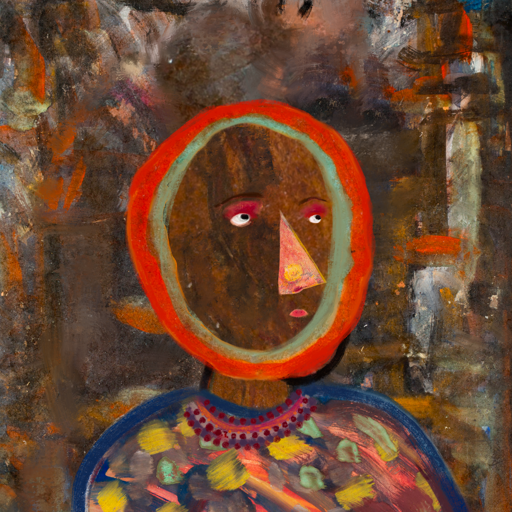
Background: GypsyQueen, Head And Neck Side: Mosgoul, Face Side: Irani, Bust: Mother_And_Son_Mother, Hair Side: Sisters, Head Accessory: Blank, Second Necklace: Blank, Necklace: Roy_Bahadur, Baby: Blank